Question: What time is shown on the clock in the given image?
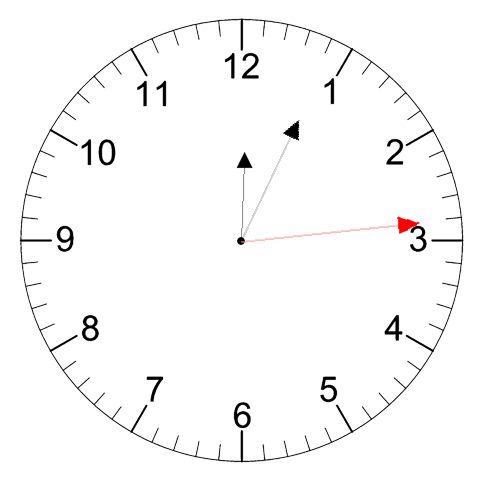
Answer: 12:04:14